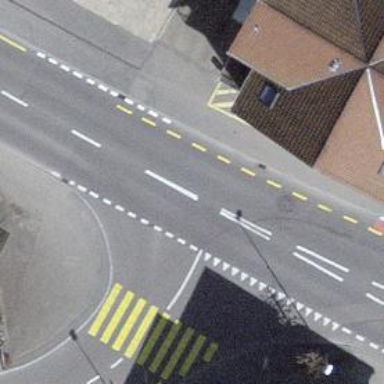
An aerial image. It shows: Road with "give way" sign.